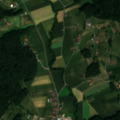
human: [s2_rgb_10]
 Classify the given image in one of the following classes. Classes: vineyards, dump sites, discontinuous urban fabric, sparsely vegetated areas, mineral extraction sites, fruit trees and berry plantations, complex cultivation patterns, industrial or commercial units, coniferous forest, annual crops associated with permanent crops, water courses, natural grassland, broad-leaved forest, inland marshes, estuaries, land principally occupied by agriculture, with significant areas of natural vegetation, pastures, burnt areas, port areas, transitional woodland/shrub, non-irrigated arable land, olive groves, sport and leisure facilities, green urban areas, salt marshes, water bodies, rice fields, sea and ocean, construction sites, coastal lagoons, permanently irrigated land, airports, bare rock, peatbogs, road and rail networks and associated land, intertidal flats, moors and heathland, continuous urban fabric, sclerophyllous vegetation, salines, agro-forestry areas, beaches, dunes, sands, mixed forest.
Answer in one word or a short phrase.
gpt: non-irrigated arable land, complex cultivation patterns, broad-leaved forest, mixed forest